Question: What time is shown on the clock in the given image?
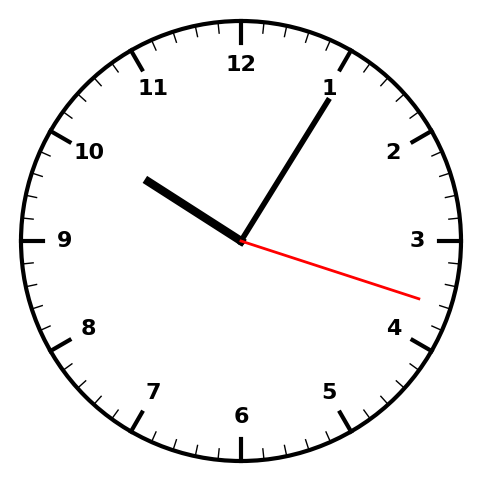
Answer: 10:05:18